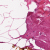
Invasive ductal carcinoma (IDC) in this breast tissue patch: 0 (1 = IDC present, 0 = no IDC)